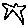
Label: star